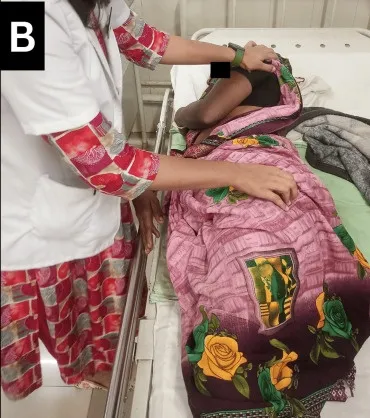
Bed mobility exercises. Side lying.
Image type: radiology (ct)